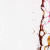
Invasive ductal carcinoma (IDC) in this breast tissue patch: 0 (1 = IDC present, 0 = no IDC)